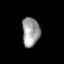
Tissue: prostate
Cell type: T cells
Senescence score: 0.7576
Nuclear area (px): 509
Mean DAPI intensity: 154.566